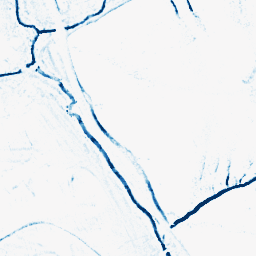
Category: morphological
Decomposition family: morphological_ellipse
Decomposition parameters: operation: closing
width: 5
height: 5
Upsampling method: cubic_mitchell
Upsampling parameters: scale: 8
Upsampling scale: 8